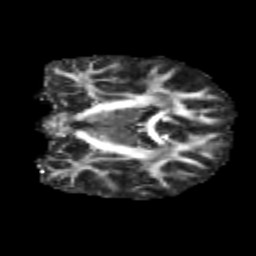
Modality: FA
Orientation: coronal
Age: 11
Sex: male
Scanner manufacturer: siemens
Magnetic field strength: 3 T
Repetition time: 3.8 s
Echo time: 0.07 s